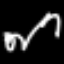
Label: squiggle